Question: Using mustache.js,
I wish to rely on the browser standard page loader to
load my mustaches.js templates.
In other words, I want to remove the JQuery request ($.get) to get the templates into memory, yet leaving the template into a separate html file. For now this work:
---
'''
<script id="tpl-test" type="text/html">
<h1> {{firstname}} </h1>
</script>
'''
'''
$.get("tpl/contact.html", function(templates){
var template = $(templates).filter('#tpl-test').html();
var jdata={firstname: 'fname'};
$('body').append(Mustache.render(template, jdata));
});
'''
---
And I wish to have something similar to this:
---
and instead of a jquery $.get request, I would prefer:
'''
<script id="tpl-test" src="tmpl/contact.html" type="text/html"></script>
'''
In Chrome, the template is loaded like this:

---
'''
function ondemand(){
var template = $(templates).filter('#tpl-test').html();
var jdata={firstname: 'fname'};
$('body').append(Mustache.render(template, jdata));
});
'''
Thanks in advance.
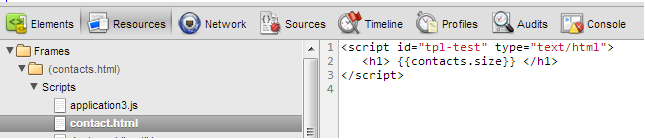
Answer: All this $.get can be avoided by <URL>
This solution meet the following needs:
1. Have an external file (not .html but .js) to contain all templates.
2. Have the <script> handle the $.get of the corresponding .js file.
3. Simplified when used with coffeescript to remove end-of-line escapes.
4. Probably faster to load a .js string then having to load and process each files to finally end up with .js strings anyway.